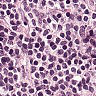
Metastatic tissue present: no